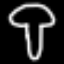
Label: mushroom